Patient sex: F
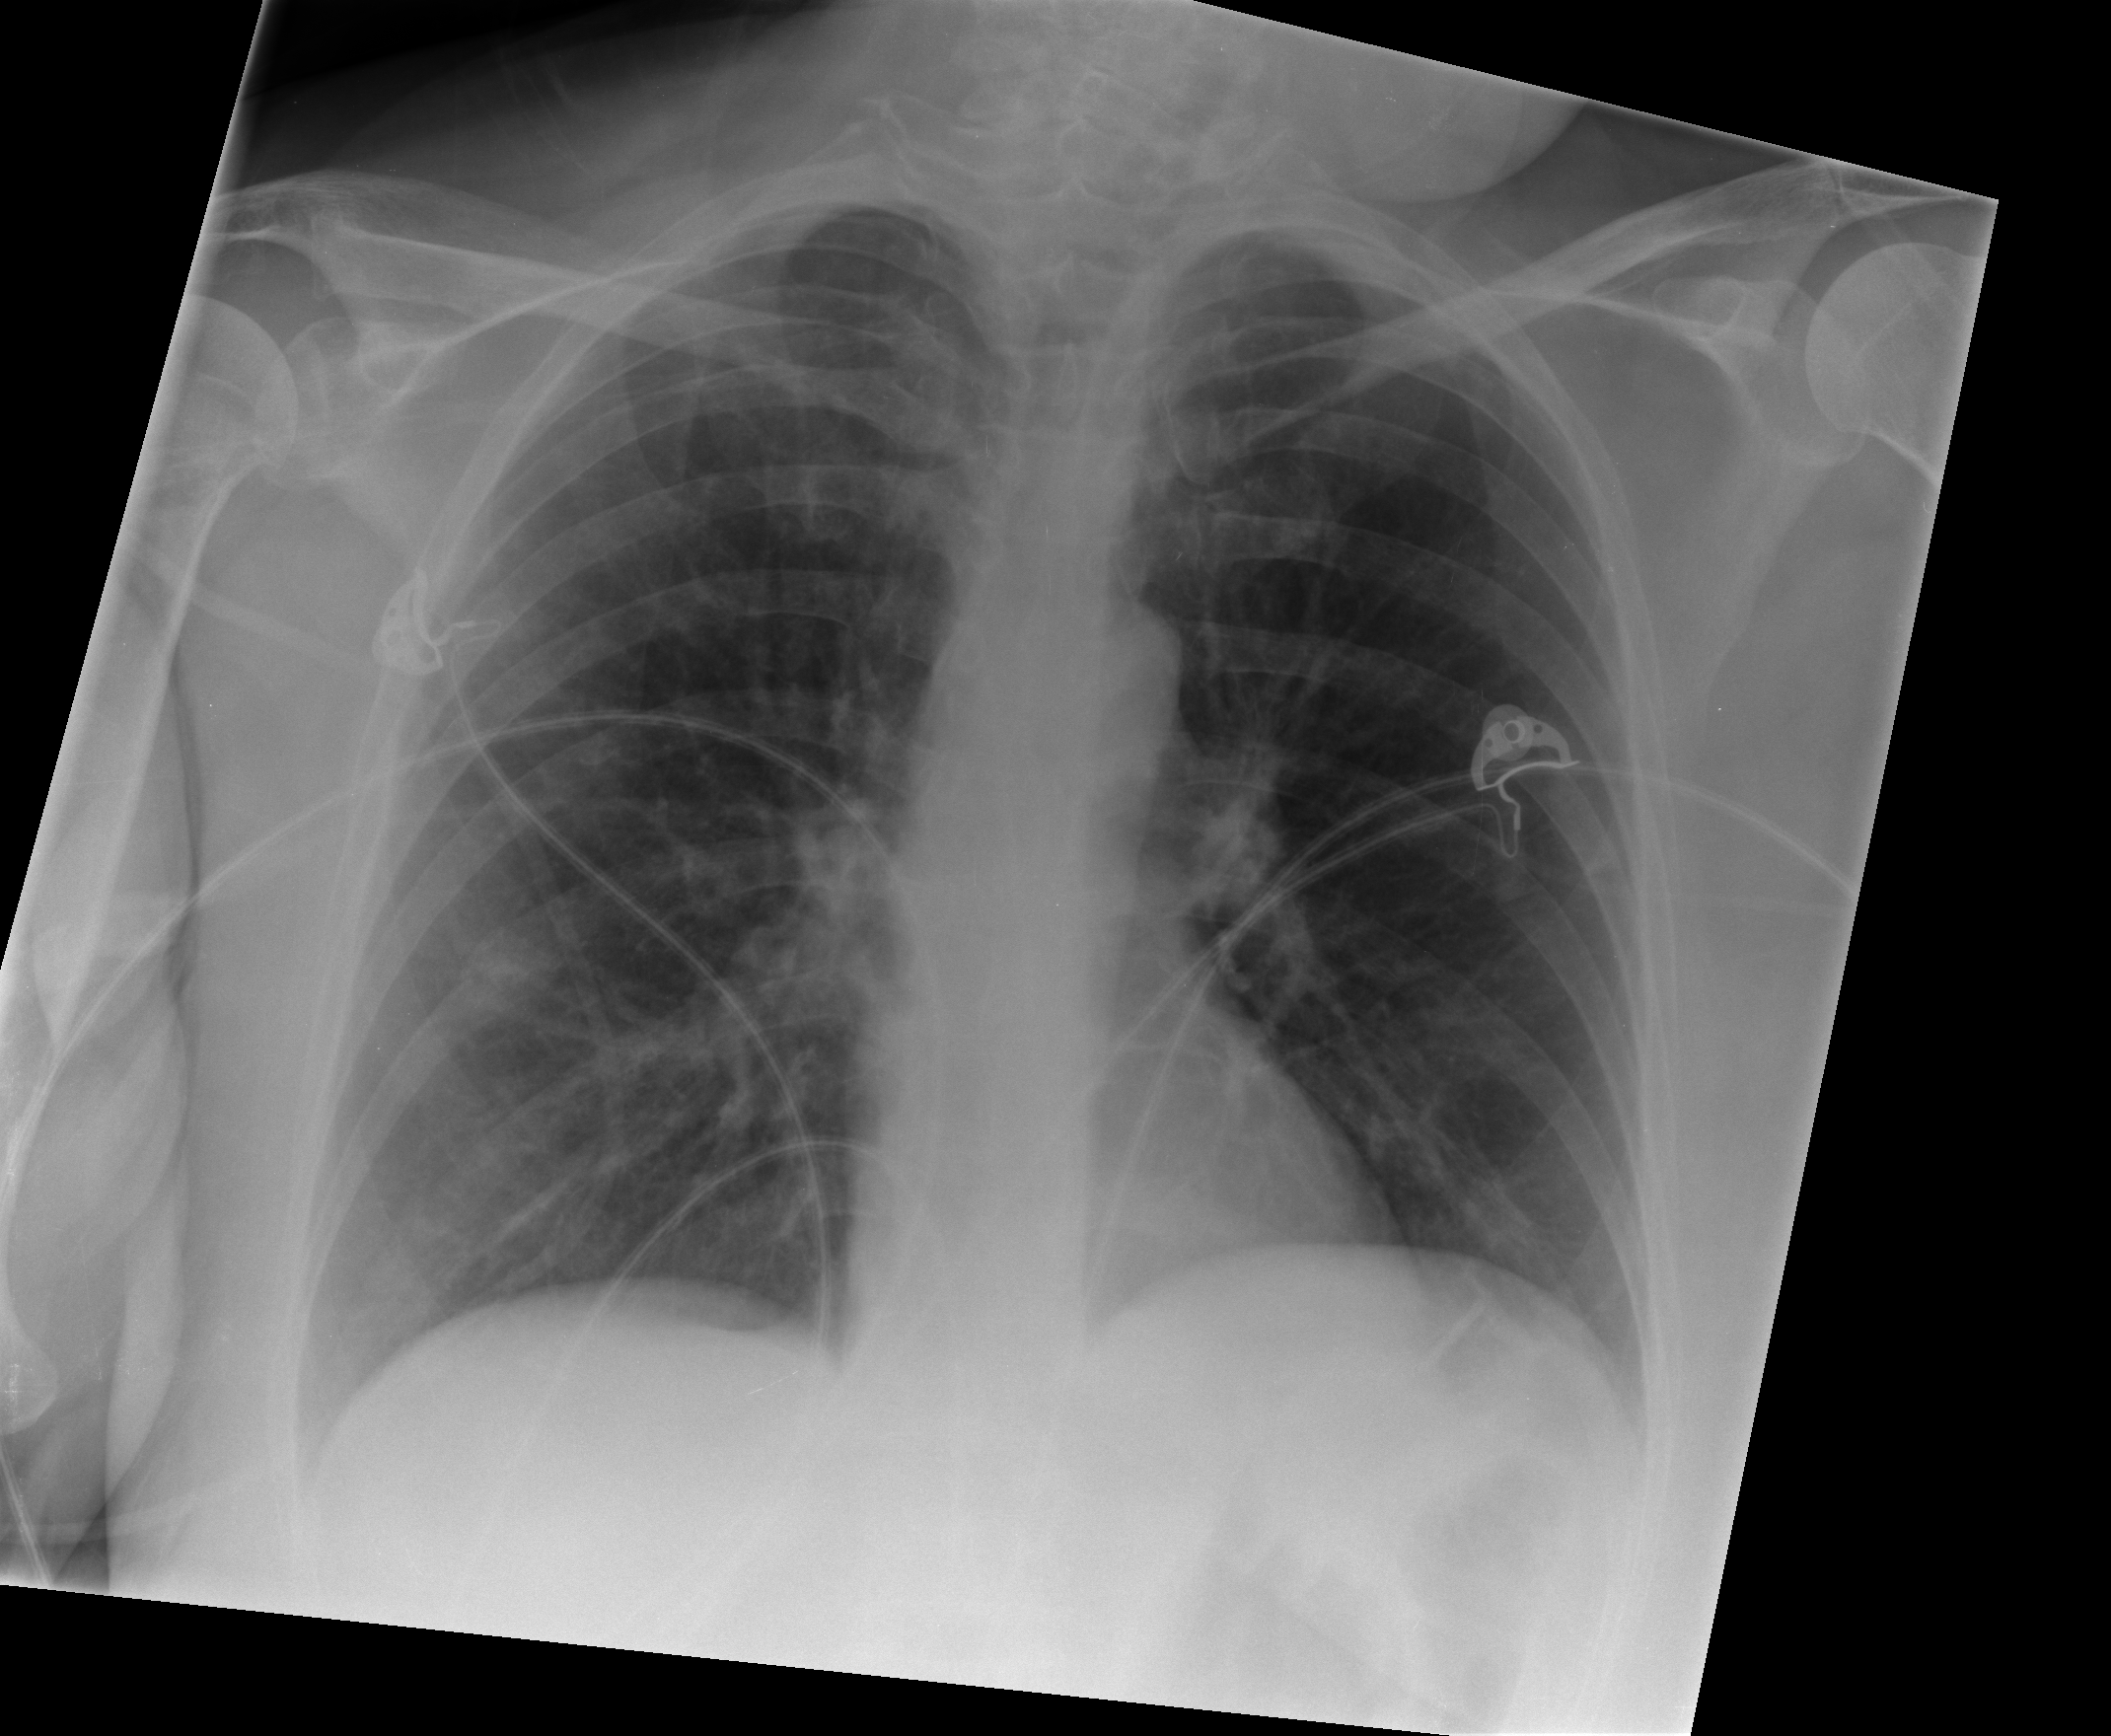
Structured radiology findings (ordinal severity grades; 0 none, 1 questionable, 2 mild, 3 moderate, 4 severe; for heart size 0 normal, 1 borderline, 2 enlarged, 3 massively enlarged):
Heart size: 0
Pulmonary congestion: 0
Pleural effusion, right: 0
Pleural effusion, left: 0
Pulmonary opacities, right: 0
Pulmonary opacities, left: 0
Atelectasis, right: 1
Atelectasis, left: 0